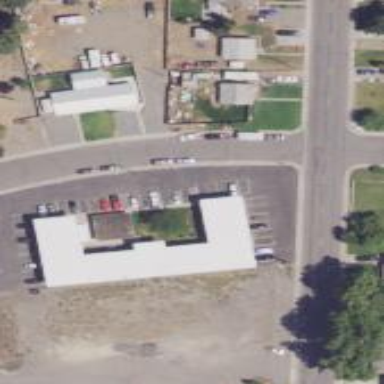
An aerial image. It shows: Parking area.